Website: ulta-beauty
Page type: account-selection
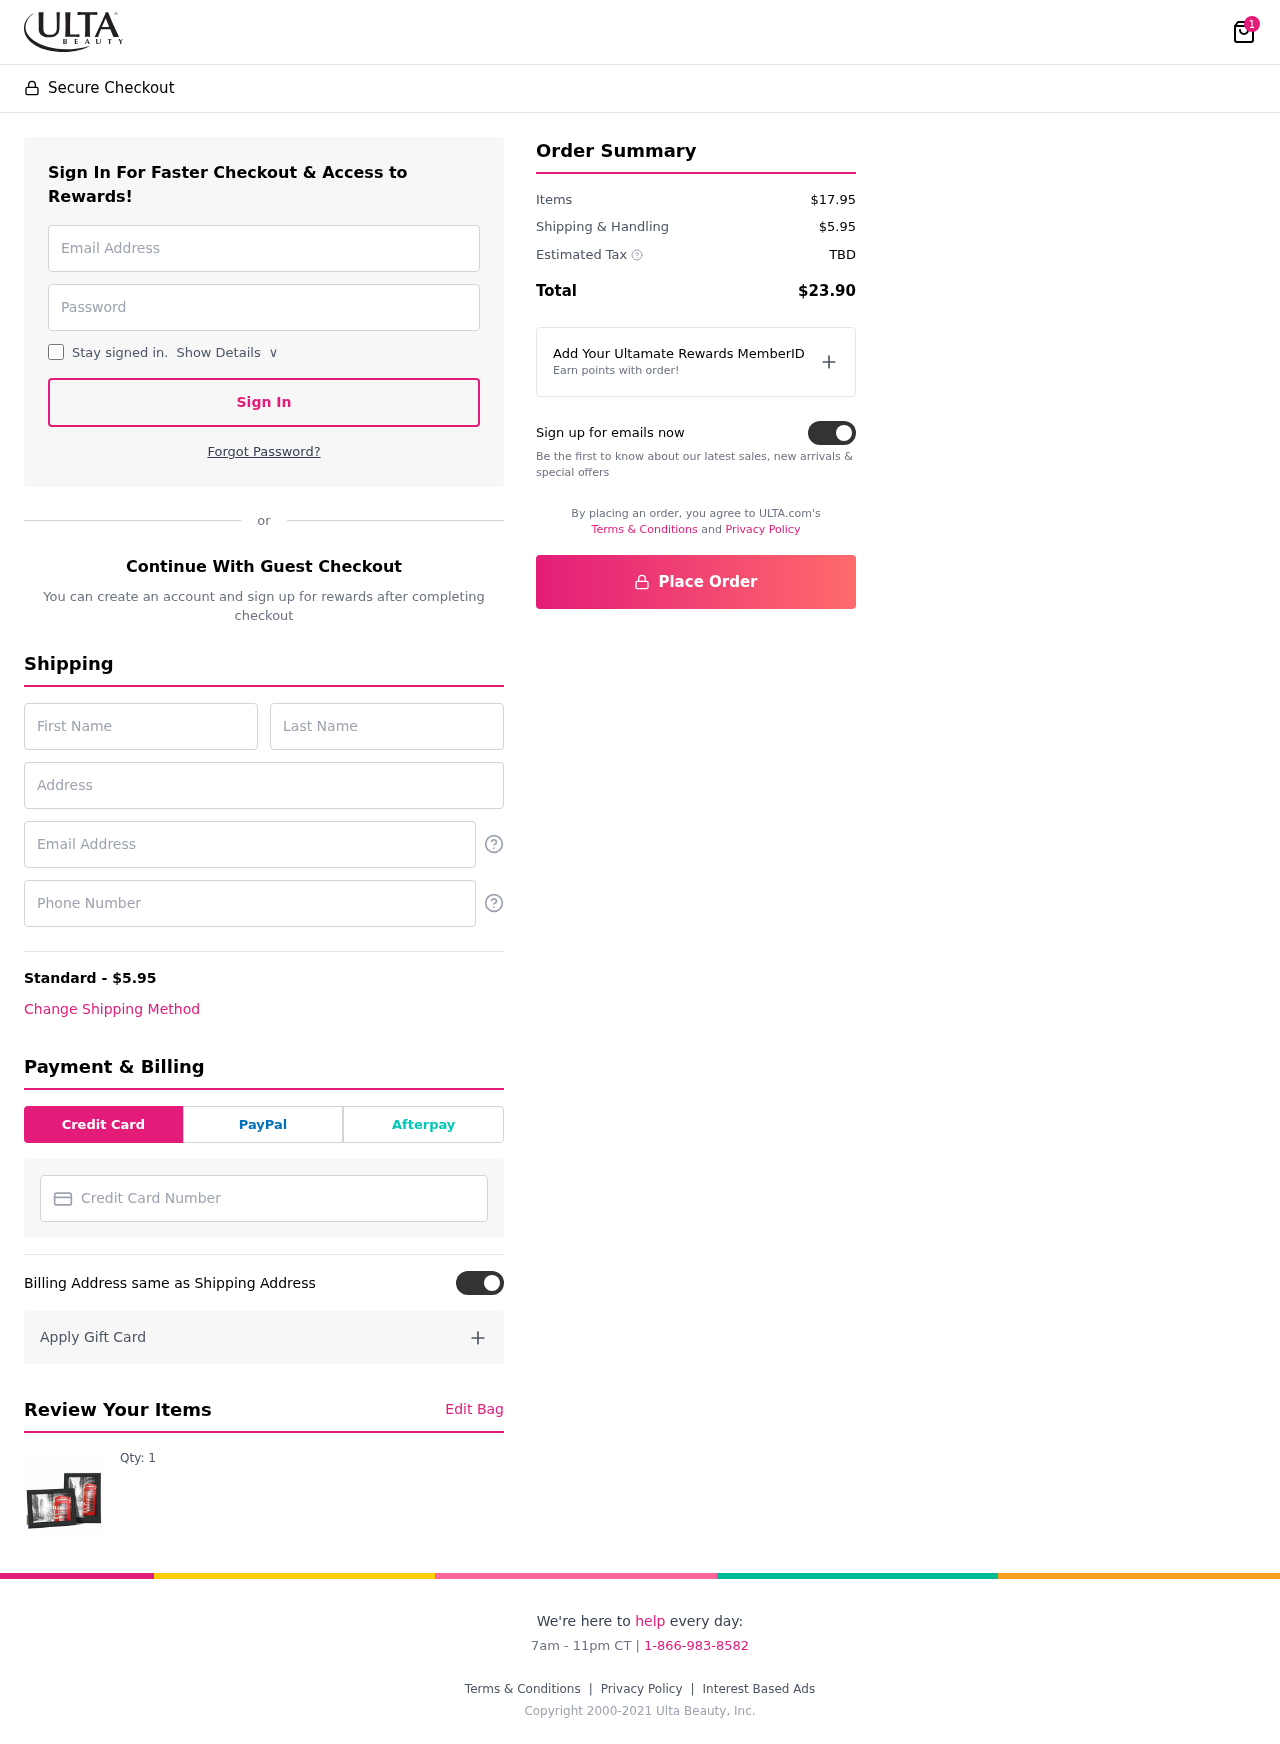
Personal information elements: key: PII_CARD_NUMBER
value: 5160 3039 5089 0726
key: PII_EMAIL
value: mark_bryan@yahoo.com
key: PII_EMAIL2
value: mark_bryan@yahoo.com
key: PII_FIRSTNAME
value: Mark
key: PII_LASTNAME
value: Bryan
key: PII_PHONE
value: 5684854054
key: PII_STREET
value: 841 Anderson Fords Apt. 510
Product elements: key: PRODUCT1_QUANTITY
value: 1
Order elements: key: ORDER_NUM_ITEMS
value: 1
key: ORDER_SHIPPING_COST
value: $5.95
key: ORDER_SUBTOTAL
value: $17.95
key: ORDER_TAX
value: TBD
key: ORDER_TOTAL
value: $23.90